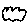
Label: cloud